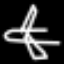
Label: airplane